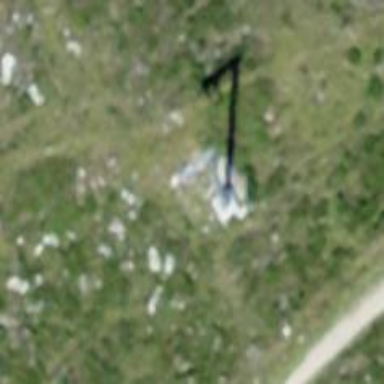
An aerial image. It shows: Pylon for aerialway.